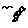
Label: bird